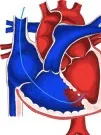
Antegrade jugular vein approach in multiple-defect muscular VSD closure with pulmonary hypertension. And RV side.
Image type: radiology (ct)